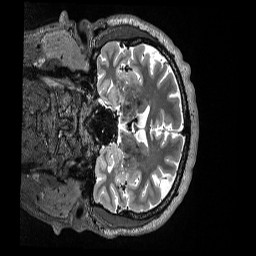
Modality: T2w
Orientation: coronal
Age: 39
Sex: male
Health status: ill
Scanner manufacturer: siemens
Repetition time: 3.2 s